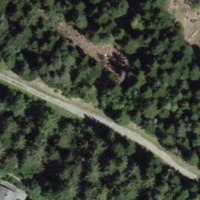
EUNIS habitat code: 43
Species observed at this site:
Rubus saxatilis